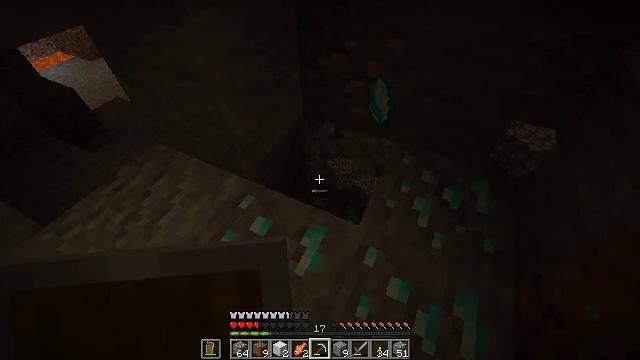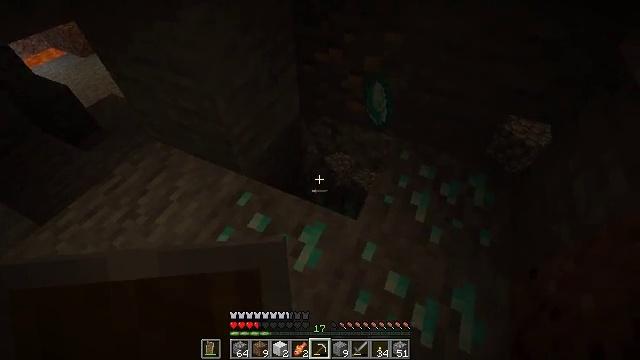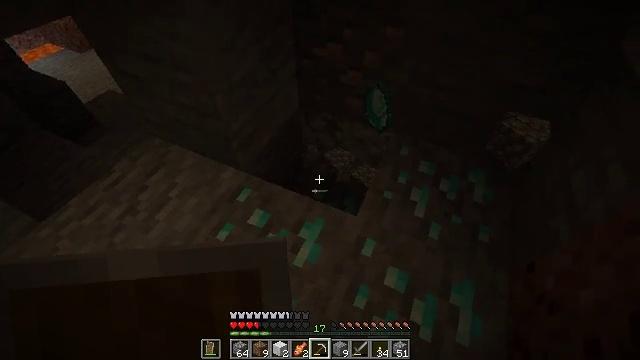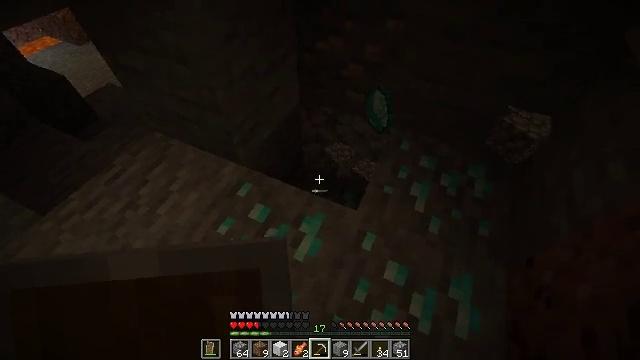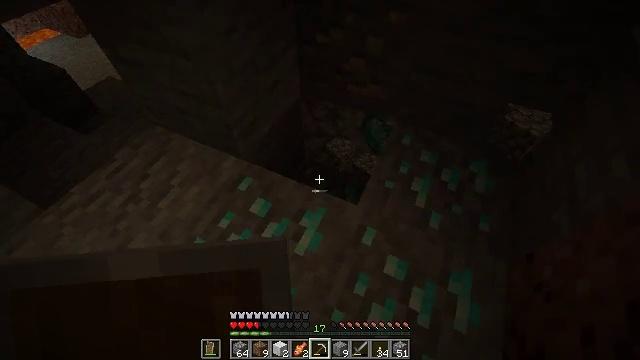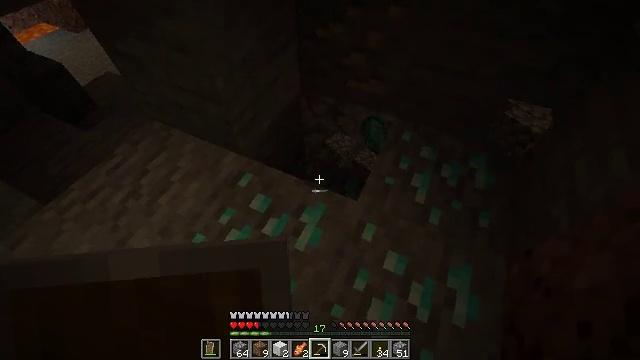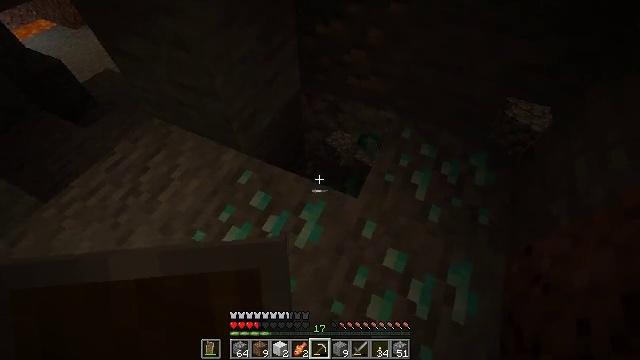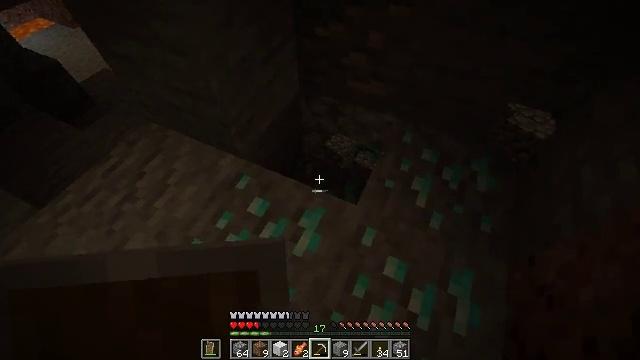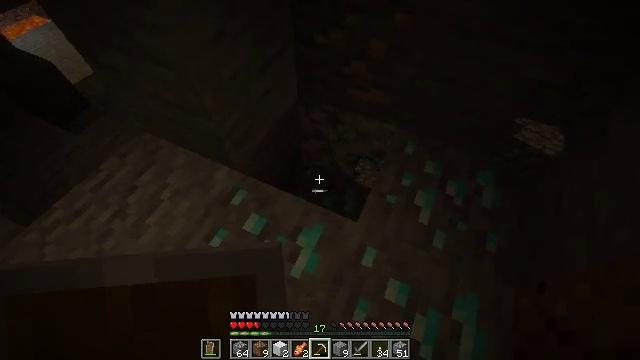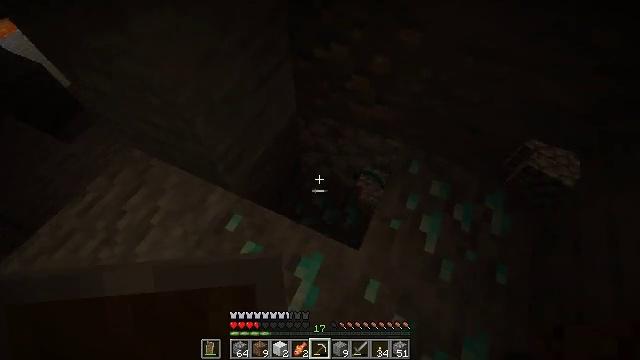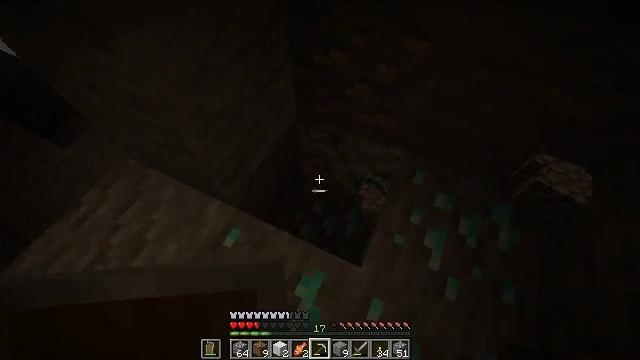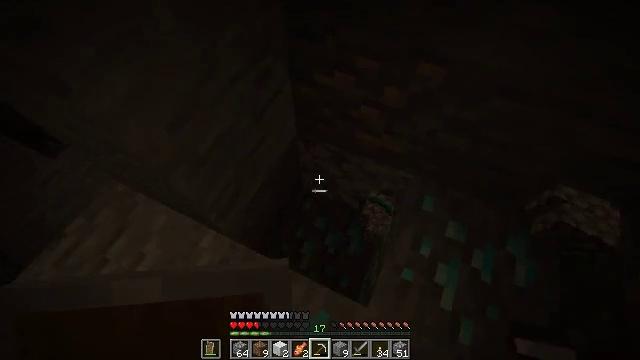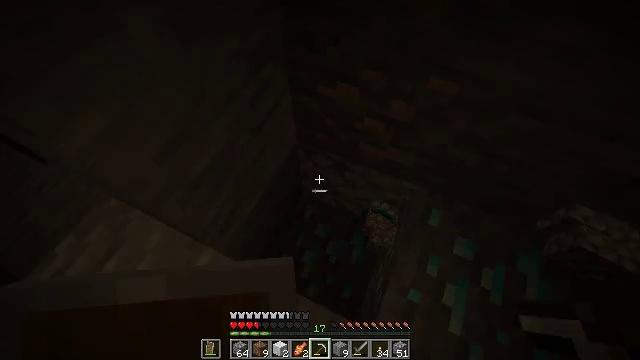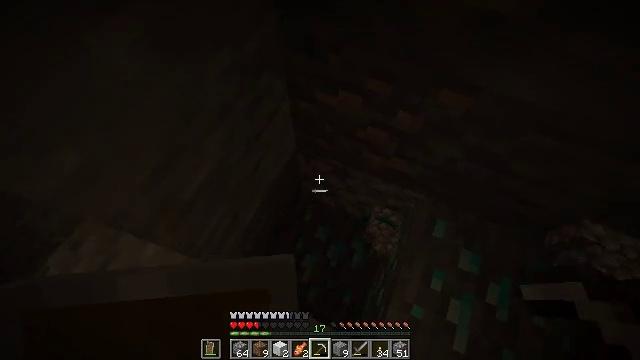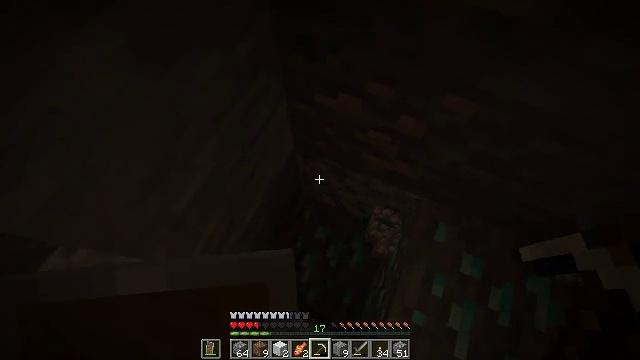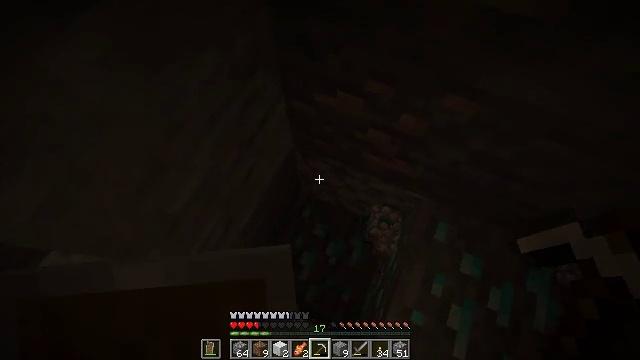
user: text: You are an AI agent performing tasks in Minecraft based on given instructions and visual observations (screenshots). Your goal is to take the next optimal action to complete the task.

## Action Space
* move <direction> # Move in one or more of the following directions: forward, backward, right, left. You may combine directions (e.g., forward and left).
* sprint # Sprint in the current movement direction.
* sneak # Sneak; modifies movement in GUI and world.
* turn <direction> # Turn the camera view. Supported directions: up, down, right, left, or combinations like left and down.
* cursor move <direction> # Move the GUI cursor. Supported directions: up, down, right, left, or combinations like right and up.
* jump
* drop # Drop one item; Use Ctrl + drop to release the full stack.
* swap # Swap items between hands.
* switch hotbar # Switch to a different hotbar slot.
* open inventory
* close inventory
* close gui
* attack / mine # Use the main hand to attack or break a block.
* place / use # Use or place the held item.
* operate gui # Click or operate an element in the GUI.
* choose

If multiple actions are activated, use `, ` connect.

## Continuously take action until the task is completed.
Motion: motion action
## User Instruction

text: Break diamond ore deep in the cave.
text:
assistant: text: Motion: no_op
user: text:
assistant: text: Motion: no_op
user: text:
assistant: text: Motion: turn down
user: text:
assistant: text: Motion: turn down
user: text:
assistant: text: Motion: no_op
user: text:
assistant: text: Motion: no_op
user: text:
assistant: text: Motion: move forward
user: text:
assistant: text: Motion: move forward
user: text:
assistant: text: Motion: move forward
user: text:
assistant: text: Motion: move forward
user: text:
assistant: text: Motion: move forward, turn down
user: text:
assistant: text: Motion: move forward, turn down
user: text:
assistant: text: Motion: turn down
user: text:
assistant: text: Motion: turn down
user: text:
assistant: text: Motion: turn down
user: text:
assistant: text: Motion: turn down
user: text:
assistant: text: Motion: no_op
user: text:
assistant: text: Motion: no_op
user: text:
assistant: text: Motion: no_op
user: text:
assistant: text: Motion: no_op
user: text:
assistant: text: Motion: no_op
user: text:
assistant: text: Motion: move forward
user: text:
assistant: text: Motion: move forward
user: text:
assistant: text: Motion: move forward
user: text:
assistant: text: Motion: no_op
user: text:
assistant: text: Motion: no_op
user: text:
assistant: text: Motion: no_op
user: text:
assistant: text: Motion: turn right
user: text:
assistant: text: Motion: turn right
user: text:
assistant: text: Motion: turn right and down